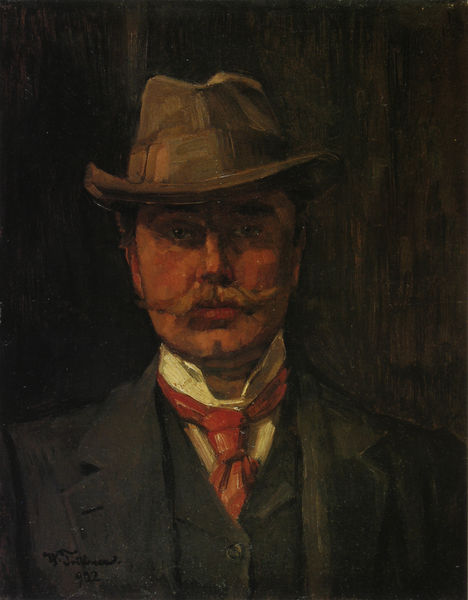
Titel: Selbstbildnis mit Hut
Künstler: Heinrich Wilhelm Trübner
Standort: Heidelberg
Institution: Kurpfälzisches Museum der Stadt Heidelberg
Schlagwörter: blau, dunkel, gemälde, mann, schatten, weiß, braun, grau, hell, hintergrund, holz, hut, hüte, kopfbedeckungen, licht, mund, nase, ohr, schwarz, blick, rot, beige, malerei, alkohol, anzug, bart, blond, hemd, jacke, mütze, mützen, schnurrbart, wand, augen, falten, gesicht, kragen, bildnis, hals, portrait, porträt, signatur, öl, mantel, realismus, en face, frontal, kinn, knopf, lippen, ohren, schultern, kopfbedeckung, klar, schrift, man, backen, schnäuzer, krawatte, hutband, ernst, grübchen, knopfloch, datum, glanz, hemdkragen, jackett, schnauzbart, schnauzer, hutkrempe, weste, unterschrift, torso, markant, vatermörder, stehkragen, schlips, leibl, männlich, zahl, rötlich, augenbruaen, binder, bunte, halsbinde, heimkehr von der hochzeit, schnäuzwe, schwaru, sunkel, binden, verschattet, schauzer, trio, rote krawatte, htu…, karate, triko, licht und schatten, misstrauen, distanz